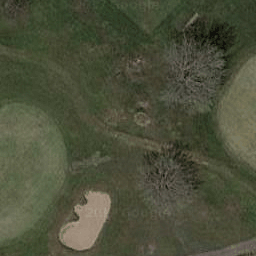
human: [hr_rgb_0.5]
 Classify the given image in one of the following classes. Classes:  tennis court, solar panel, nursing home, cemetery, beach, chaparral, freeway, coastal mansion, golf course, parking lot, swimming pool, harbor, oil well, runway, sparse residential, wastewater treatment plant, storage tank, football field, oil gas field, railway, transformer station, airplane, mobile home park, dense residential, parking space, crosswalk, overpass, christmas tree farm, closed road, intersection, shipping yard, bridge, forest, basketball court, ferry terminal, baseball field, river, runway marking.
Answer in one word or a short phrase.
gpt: golf course